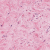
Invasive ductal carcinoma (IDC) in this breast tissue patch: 0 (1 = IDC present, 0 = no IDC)